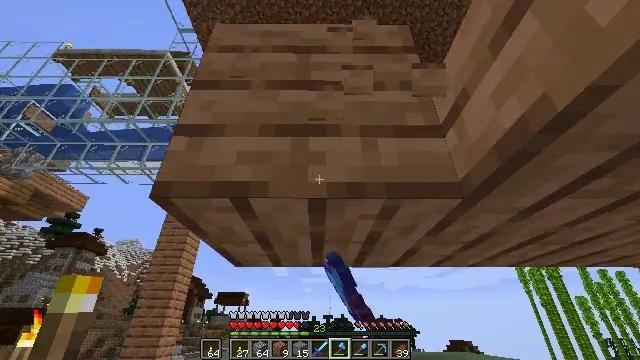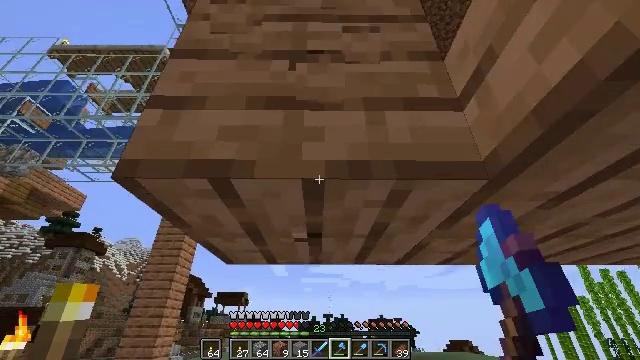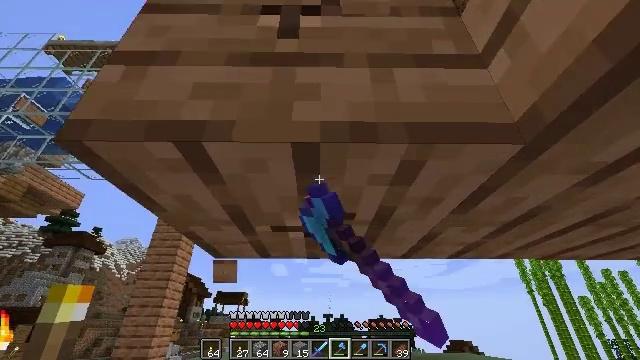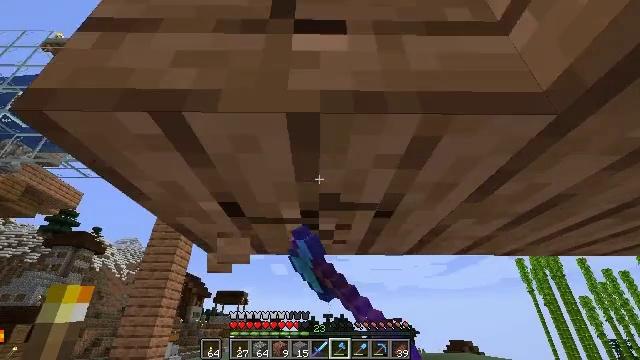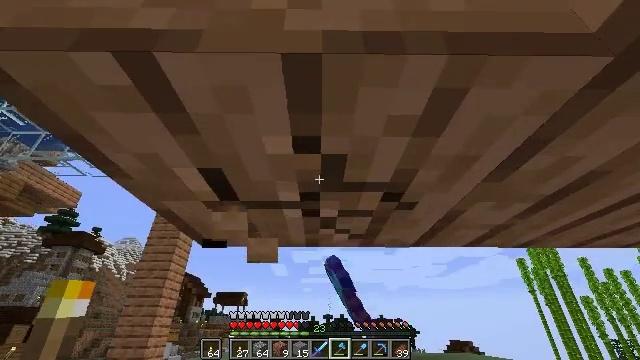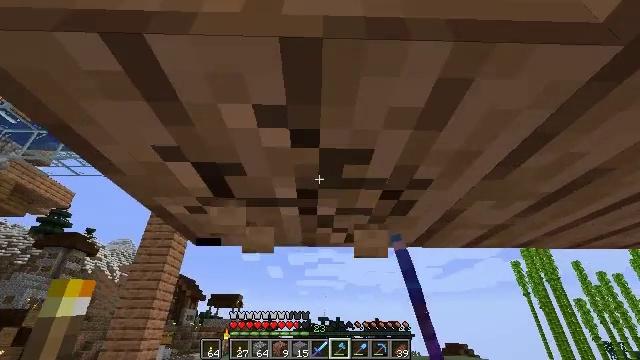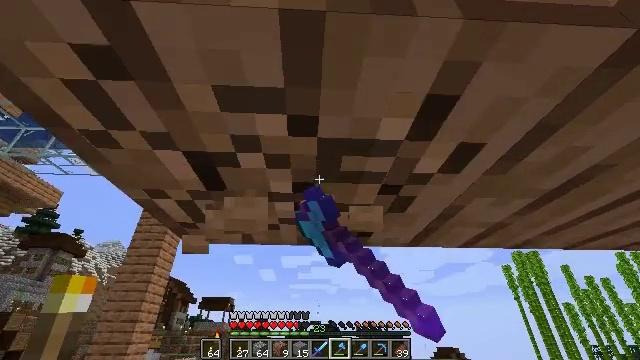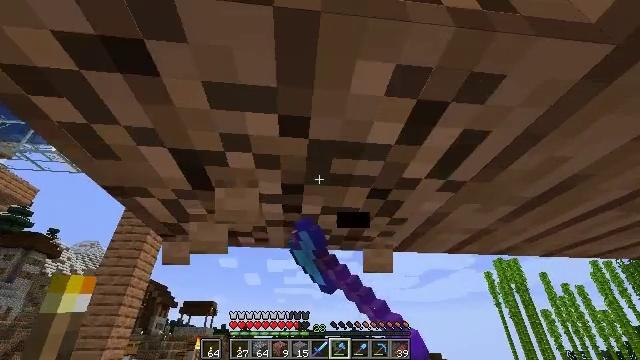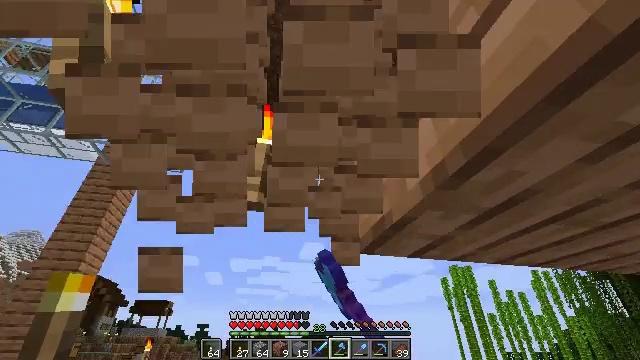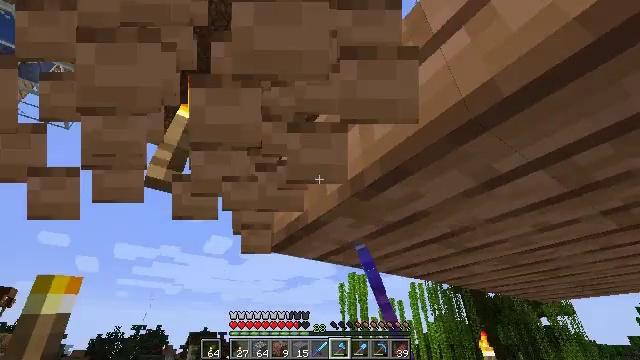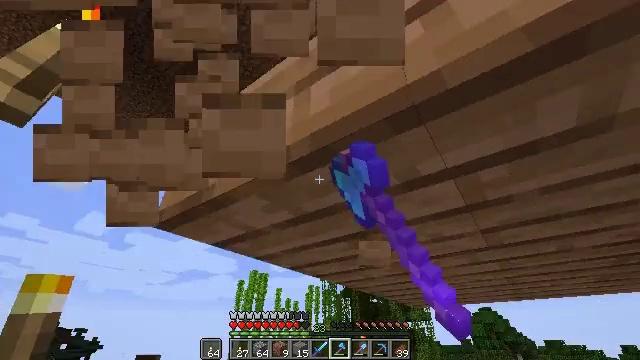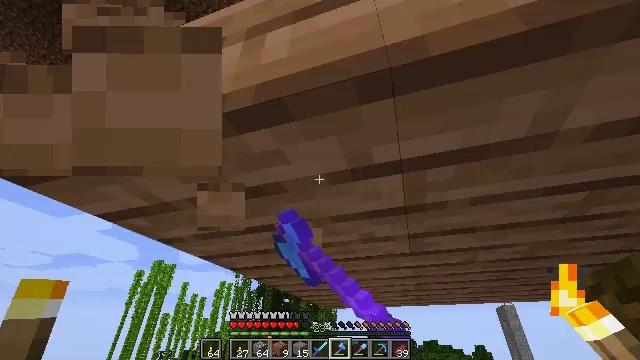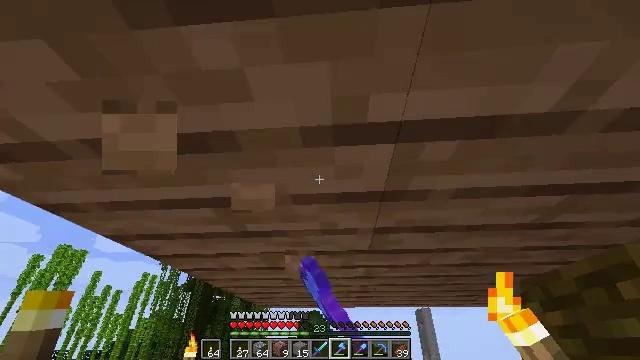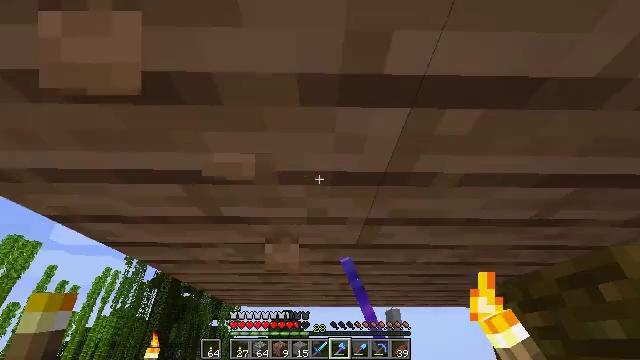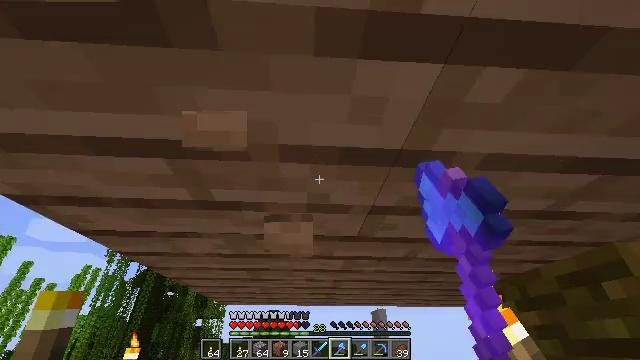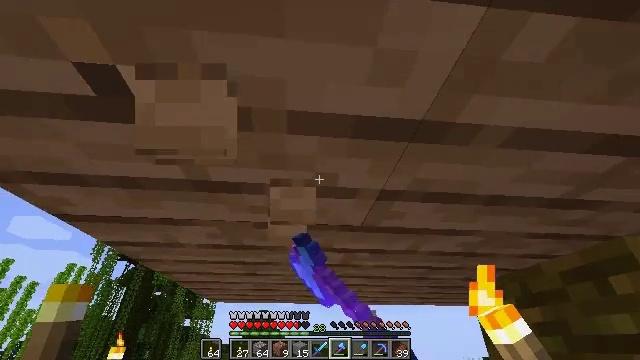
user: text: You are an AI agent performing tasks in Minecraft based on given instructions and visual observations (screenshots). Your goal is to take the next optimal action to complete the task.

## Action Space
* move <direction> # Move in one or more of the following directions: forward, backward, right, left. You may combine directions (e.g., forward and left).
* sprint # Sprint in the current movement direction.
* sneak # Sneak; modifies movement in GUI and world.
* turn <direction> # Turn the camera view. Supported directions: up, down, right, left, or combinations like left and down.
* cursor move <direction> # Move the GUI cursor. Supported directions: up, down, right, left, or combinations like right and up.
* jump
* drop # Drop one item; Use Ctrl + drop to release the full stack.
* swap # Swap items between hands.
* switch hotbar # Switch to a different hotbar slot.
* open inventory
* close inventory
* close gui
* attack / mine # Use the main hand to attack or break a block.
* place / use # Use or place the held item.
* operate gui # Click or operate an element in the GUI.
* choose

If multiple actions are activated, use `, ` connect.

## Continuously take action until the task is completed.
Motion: motion action
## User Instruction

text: Break the jungle slab to collect it.
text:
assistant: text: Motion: move forward, attack / mine
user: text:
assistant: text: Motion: move forward, attack / mine
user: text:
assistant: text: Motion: attack / mine
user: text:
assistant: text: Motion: attack / mine
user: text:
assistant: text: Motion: attack / mine
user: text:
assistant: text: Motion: turn right, attack / mine
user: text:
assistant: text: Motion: turn right, attack / mine
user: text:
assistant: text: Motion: turn right, attack / mine
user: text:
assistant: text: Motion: move forward, turn right, attack / mine
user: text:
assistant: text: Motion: move forward, turn right, attack / mine
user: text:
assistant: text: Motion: move forward, turn right, attack / mine
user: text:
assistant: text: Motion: move forward, turn right, attack / mine
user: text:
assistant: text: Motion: turn right, attack / mine
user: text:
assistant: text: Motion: turn right, attack / mine
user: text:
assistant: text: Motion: turn right, attack / mine
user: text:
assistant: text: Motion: attack / mine
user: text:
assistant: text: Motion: attack / mine
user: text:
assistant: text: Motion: attack / mine
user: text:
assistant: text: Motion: attack / mine
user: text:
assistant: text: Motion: attack / mine
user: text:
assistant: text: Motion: move forward, attack / mine
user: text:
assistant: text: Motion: move forward, attack / mine
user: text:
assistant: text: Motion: move forward, attack / mine
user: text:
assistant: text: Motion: move forward, attack / mine
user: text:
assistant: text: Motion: attack / mine
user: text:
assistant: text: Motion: attack / mine
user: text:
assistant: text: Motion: attack / mine
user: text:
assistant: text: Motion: attack / mine
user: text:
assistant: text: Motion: attack / mine
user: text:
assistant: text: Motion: attack / mine